Field crop: maize
Growth stage: 1
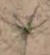
Species: salsola